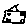
Label: house